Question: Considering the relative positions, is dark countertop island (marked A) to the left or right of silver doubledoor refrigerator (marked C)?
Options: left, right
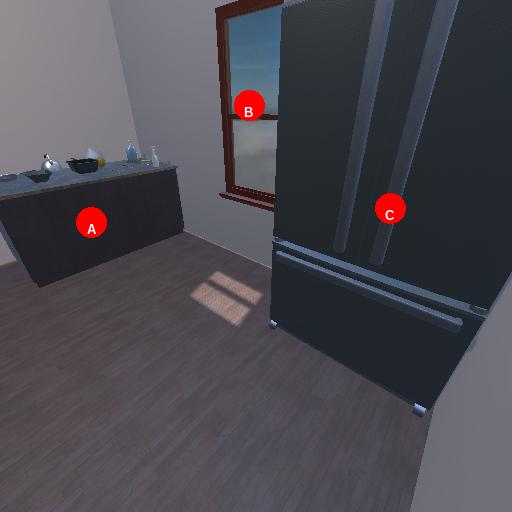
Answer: left